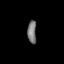
Tissue: prostate
Cell type: Epithelial cells
Senescence score: 0.2421
Nuclear area (px): 203
Mean DAPI intensity: 117.975